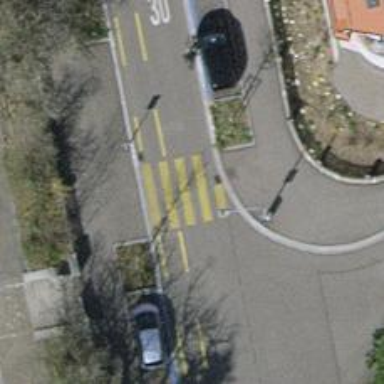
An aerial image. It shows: Uncontrolled zebra crossing with zebra markings.